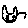
Label: cat